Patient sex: M
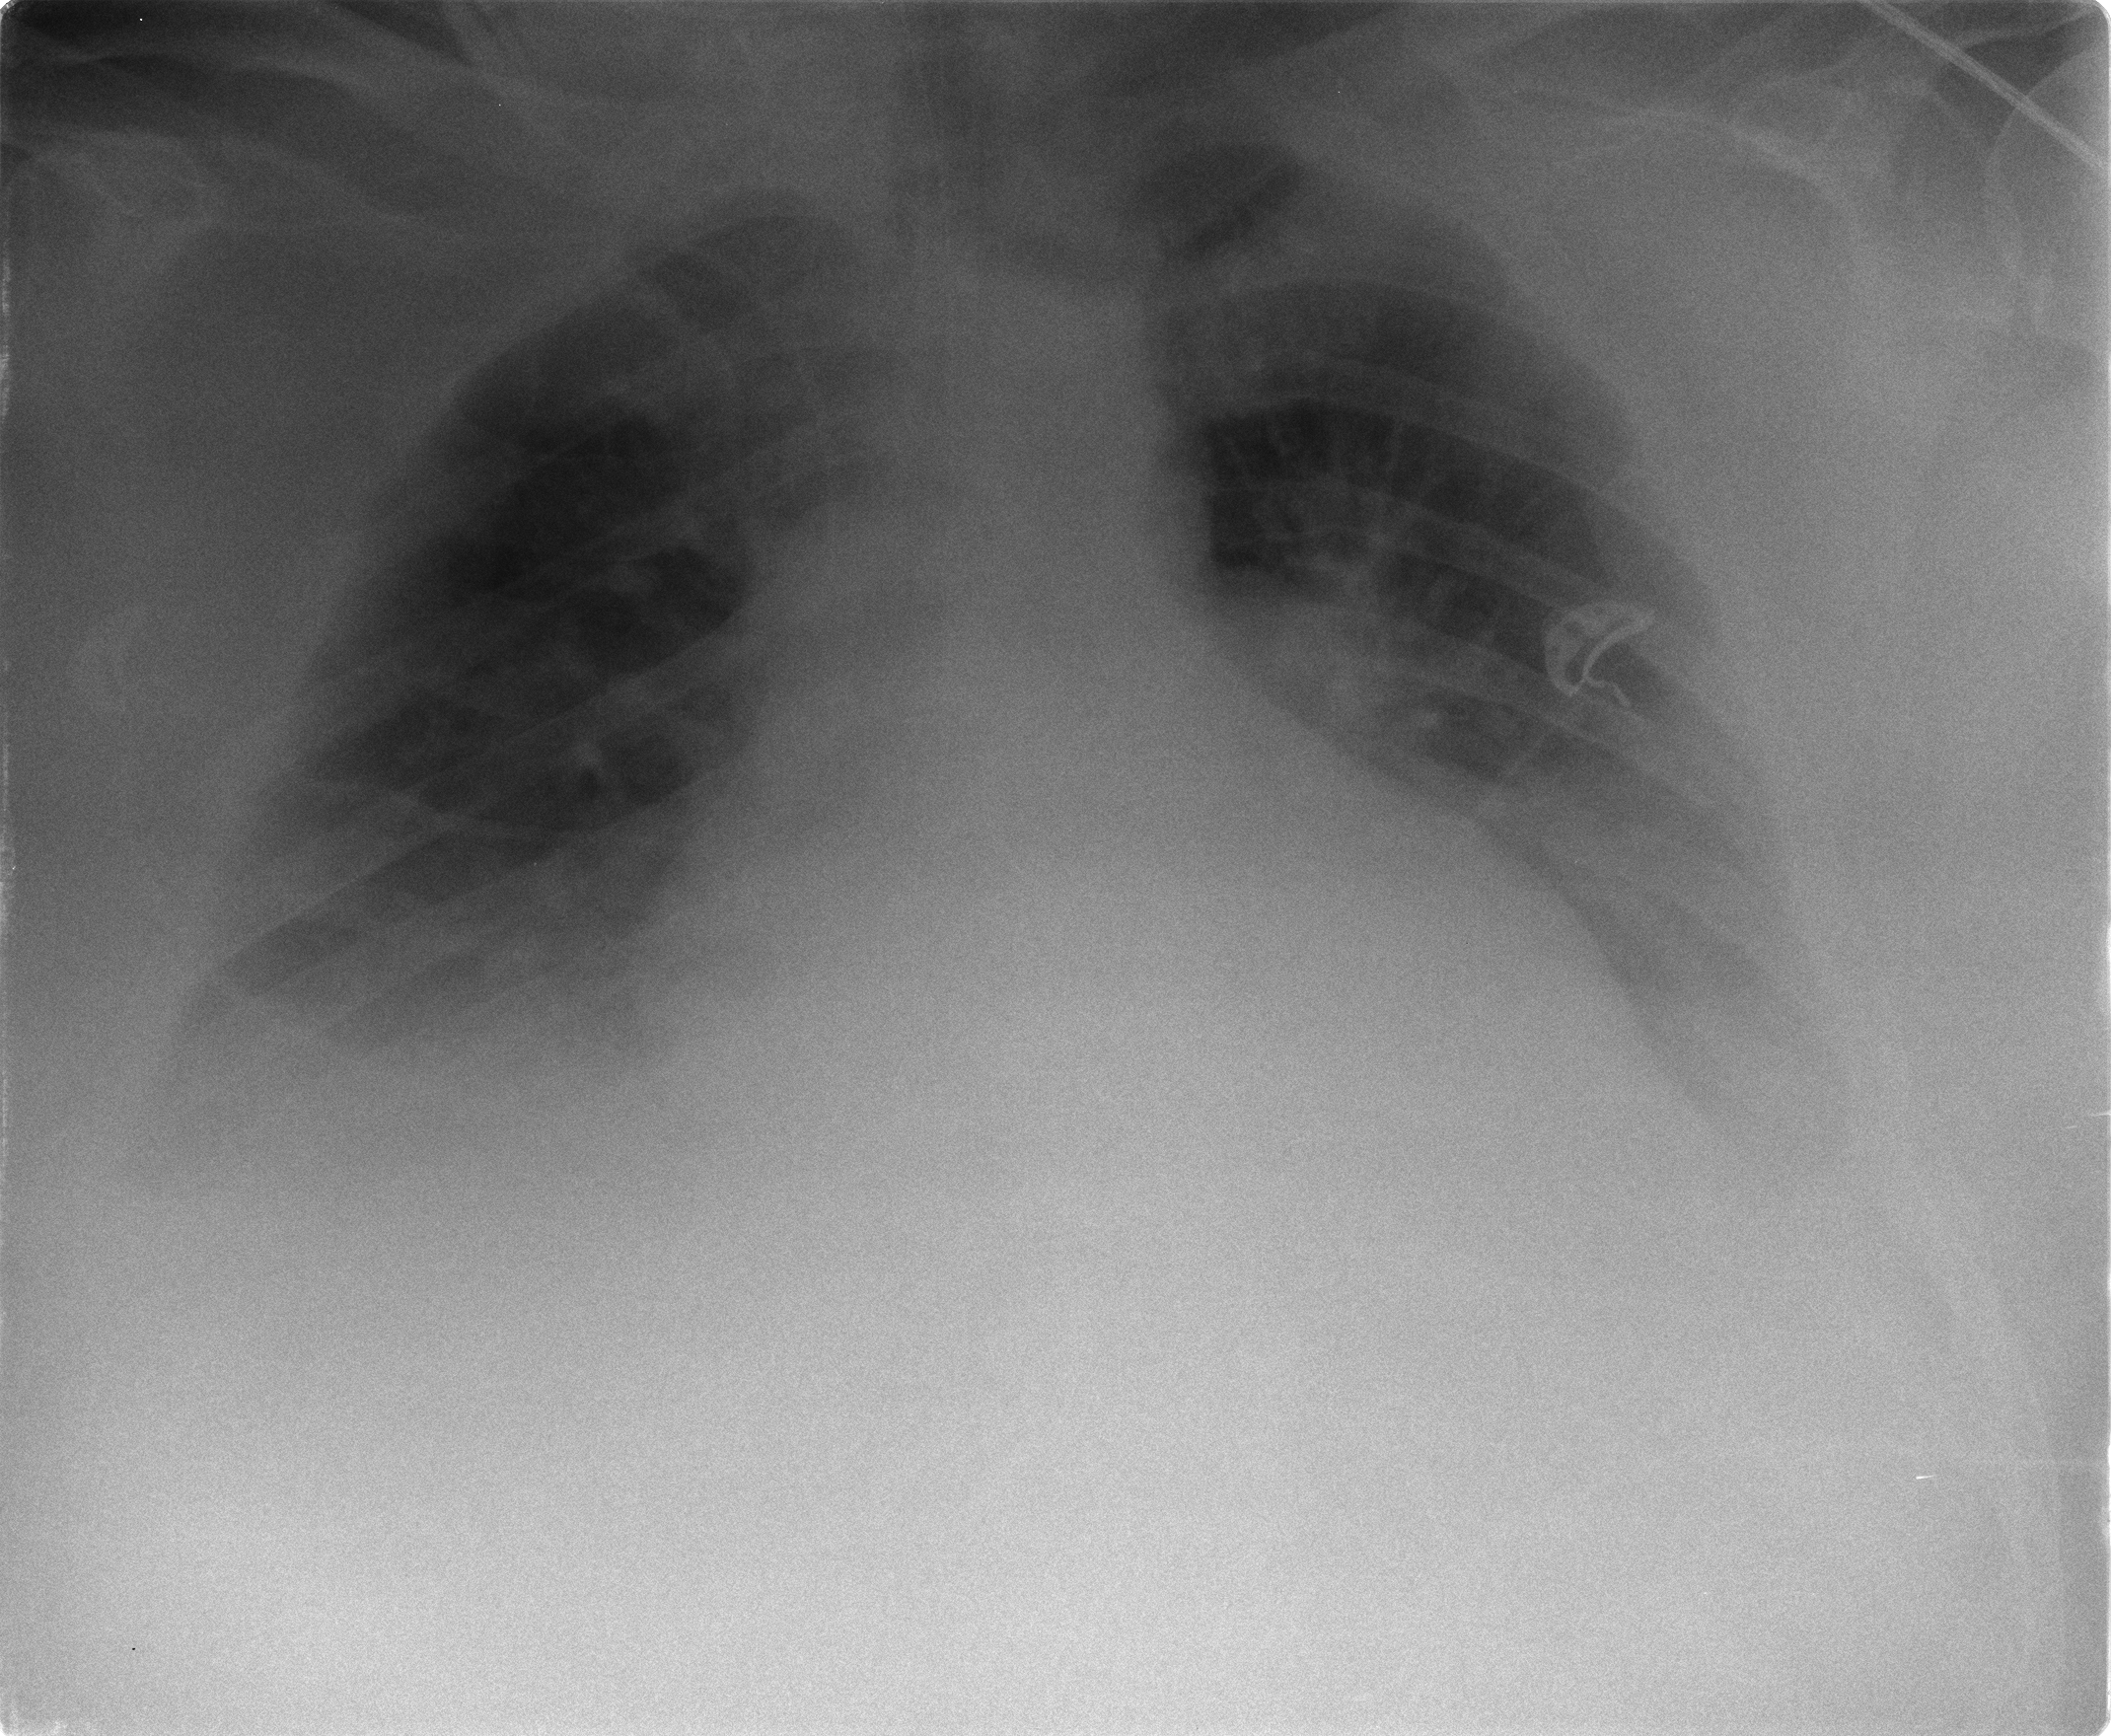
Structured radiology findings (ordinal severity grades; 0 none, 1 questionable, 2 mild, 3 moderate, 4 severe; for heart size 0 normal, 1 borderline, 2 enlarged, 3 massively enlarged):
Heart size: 2
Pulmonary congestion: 2
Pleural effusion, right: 2
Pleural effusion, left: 1
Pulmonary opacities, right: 0
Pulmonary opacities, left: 1
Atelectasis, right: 0
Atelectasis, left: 0